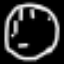
Label: clock